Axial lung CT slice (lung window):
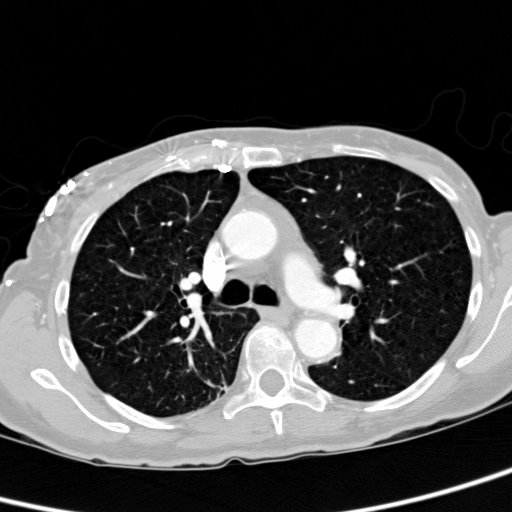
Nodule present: no